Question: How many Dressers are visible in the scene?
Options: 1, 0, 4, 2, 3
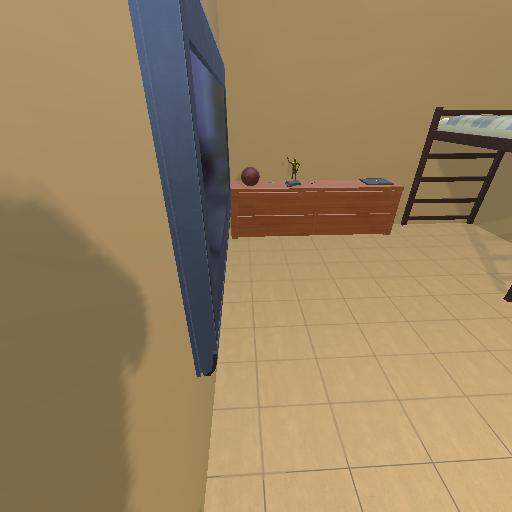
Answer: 1